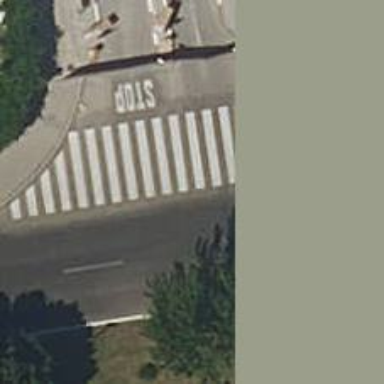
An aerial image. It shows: Stop road.